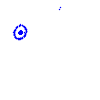
Particle: pion